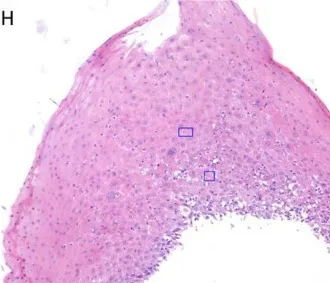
(H) HE x 40 staining. Endoscopic biopsy contains only the superficial squamous epithelium, showing intraepithelial lymphocytes predominantly in the lower layers, as well as "Civatte bodies" (highlighted).
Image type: pathology (h&e)